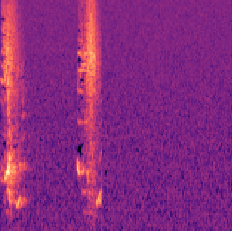
Sound class: Person sneeze